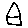
Label: house